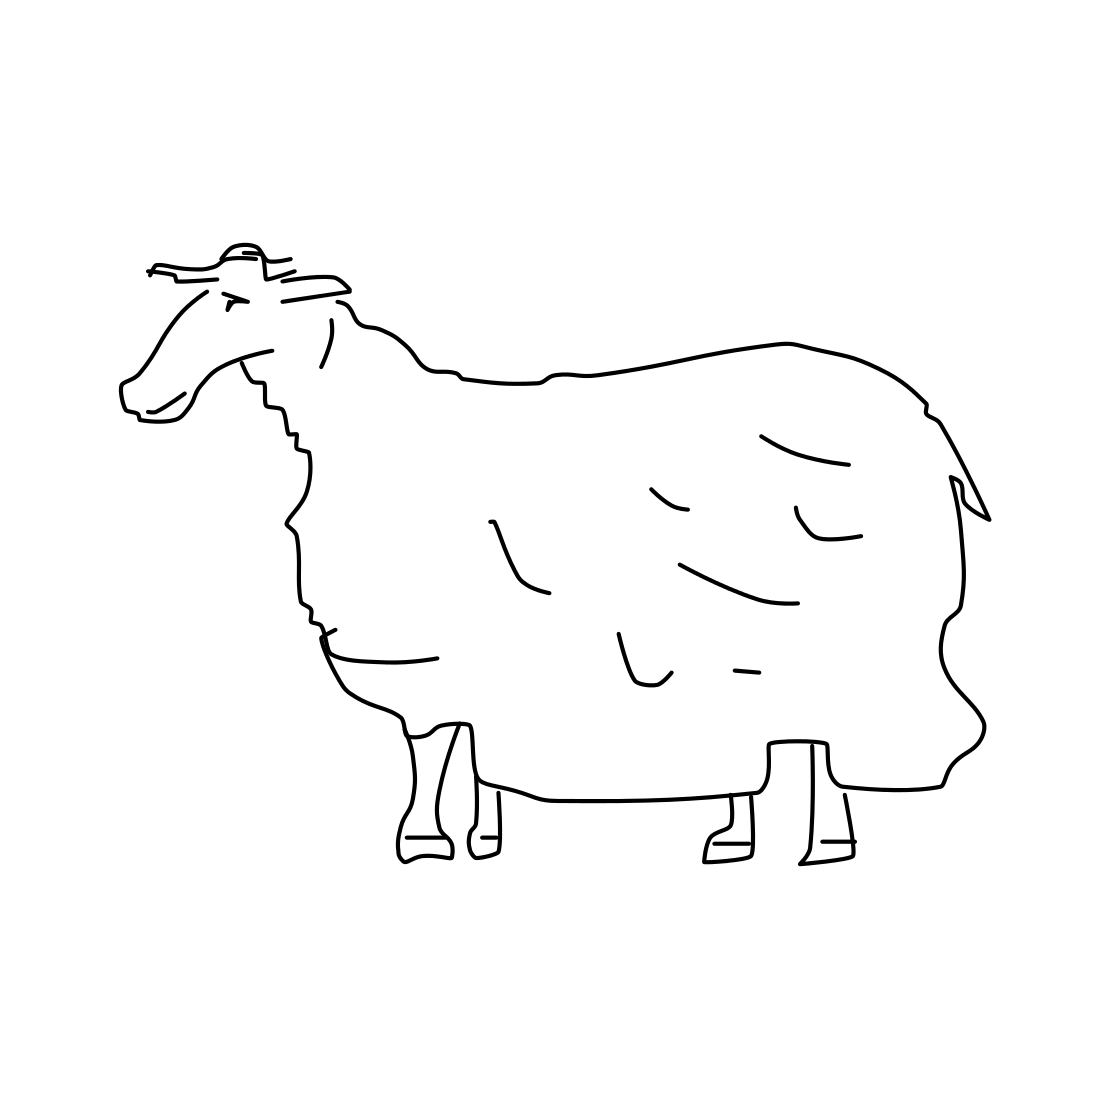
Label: sheep